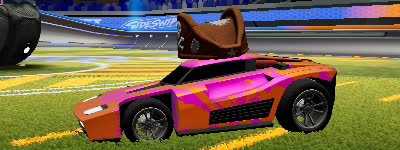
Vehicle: breakout